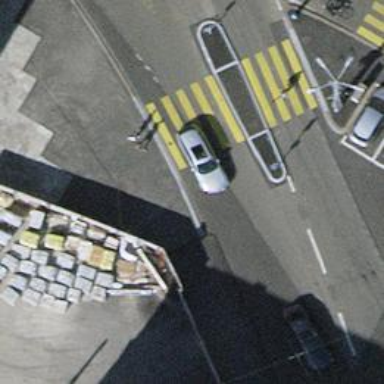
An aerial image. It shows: Kerb barrier.